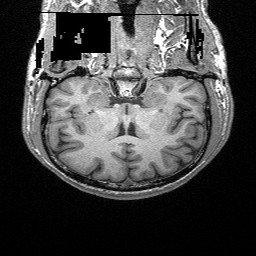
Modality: T1w
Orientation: sagittal
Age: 31
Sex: male